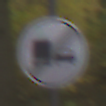
Verkehrszeichen: EndeUeberholverbotKraftfahrzeuge
Umgebung: Outdoor, Nature
Tageszeit: MorningAfternoon
Wetter: Overcast
Licht: Natural
Jahreszeit: Autumn
Kontrast: LowContrast